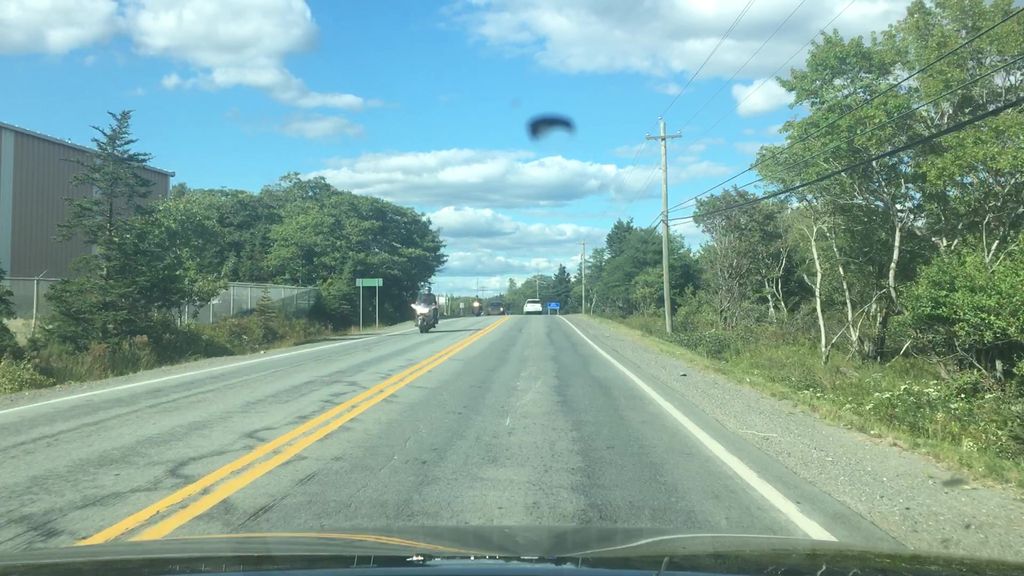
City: halifax